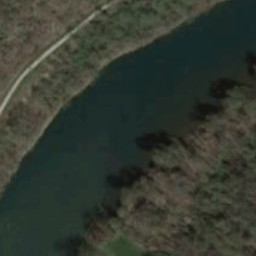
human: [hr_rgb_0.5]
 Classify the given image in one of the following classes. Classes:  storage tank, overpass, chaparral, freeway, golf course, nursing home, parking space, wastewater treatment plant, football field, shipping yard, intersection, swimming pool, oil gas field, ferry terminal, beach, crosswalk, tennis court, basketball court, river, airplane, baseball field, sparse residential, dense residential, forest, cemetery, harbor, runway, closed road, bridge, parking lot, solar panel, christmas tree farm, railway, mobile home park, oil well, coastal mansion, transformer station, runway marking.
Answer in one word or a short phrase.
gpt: river